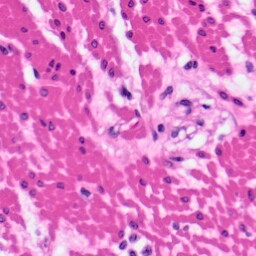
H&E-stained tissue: Pancreatic